Field crop: maize
Growth stage: 2
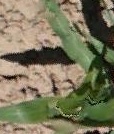
Species: maize